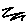
Label: zigzag